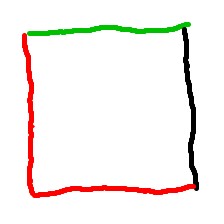
Shape: square